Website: lowes
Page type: review-order
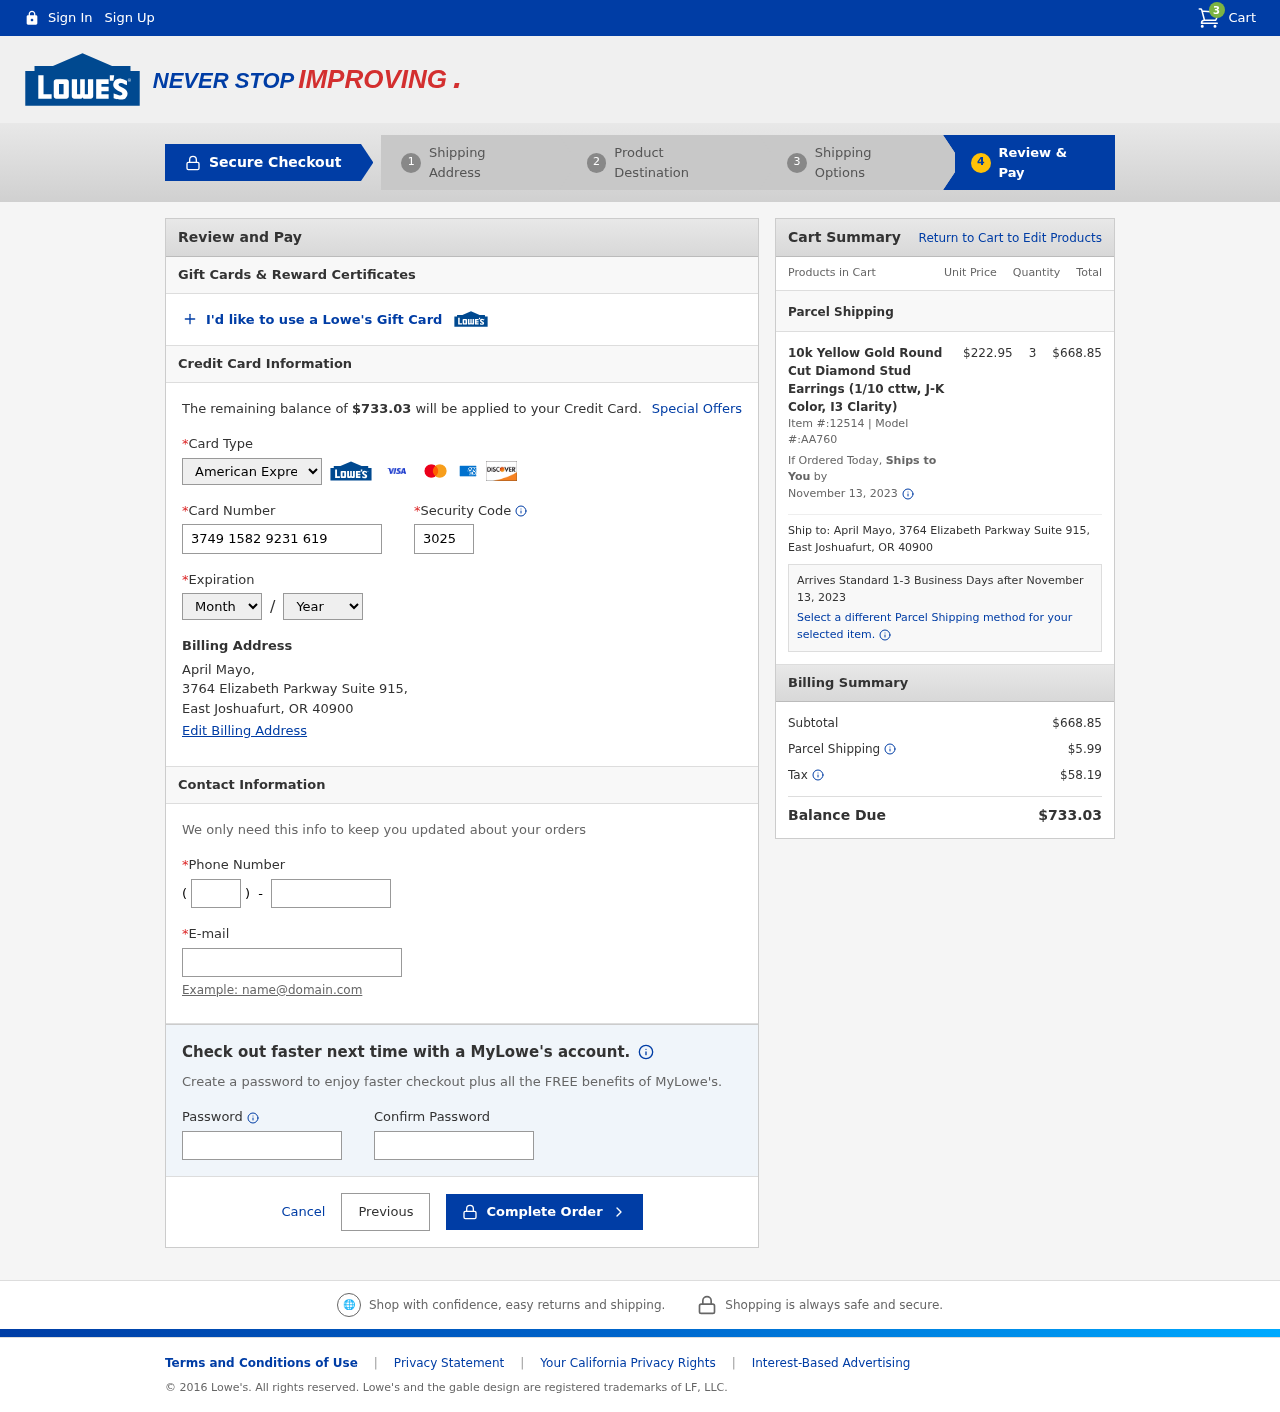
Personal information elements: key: PII_CARD_CVV
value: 3025
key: PII_CARD_EXPIRY_MONTH
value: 01
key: PII_CARD_EXPIRY_YEAR
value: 27
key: PII_CARD_NUMBER
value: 3749 1582 9231 619
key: PII_CARD_TYPE
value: American Express
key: PII_CITY
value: East Joshuafurt
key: PII_EMAIL
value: aprilmayo@hotmail.com
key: PII_FULLNAME
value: April Mayo,
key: PII_PHONE
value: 7908626960
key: PII_PHONE_AREA
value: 790
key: PII_POSTCODE
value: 40900
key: PII_STATE_ABBR
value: OR
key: PII_STREET
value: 3764 Elizabeth Parkway Suite 915,
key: PII_FULLNAME2
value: April Mayo
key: PII_STREET2
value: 3764 Elizabeth Parkway Suite 915
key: PII_CITY_STATE_ZIP2
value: East Joshuafurt, OR 40900
Product elements: key: PRODUCT1_NAME
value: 10k Yellow Gold Round Cut Diamond Stud Earrings (1/10 cttw, J-K Color, I3 Clarity)
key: PRODUCT1_PRICE
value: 222.95
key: PRODUCT1_QUANTITY
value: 3
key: PRODUCT1_ITEM_NUMBER
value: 12514
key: PRODUCT1_MODEL_NUMBER
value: AA760
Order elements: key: ORDER_NUM_ITEMS
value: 3
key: ORDER_TOTAL
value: $733.03
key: ORDER_SHIPPING_DATE
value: November 13, 2023
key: ORDER_SUBTOTAL
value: $668.85
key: ORDER_SHIPPING_DATE2
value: November 13, 2023
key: ORDER_SUBTOTAL2
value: $668.85
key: ORDER_SHIPPING_COST
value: $5.99
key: ORDER_TAX
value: $58.19